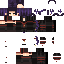
A female human skin with dark skin, wearing brown helmet dressed in a purple hoodie and black skirt, featuring a closed mouth.